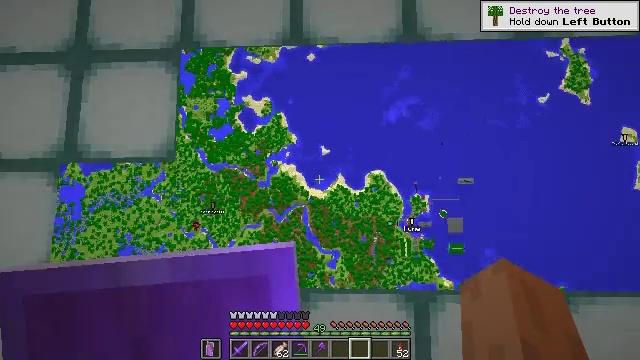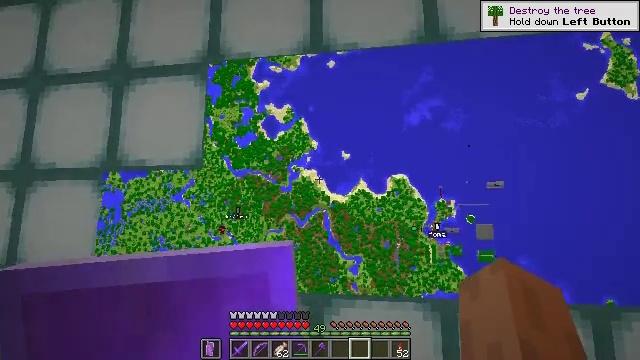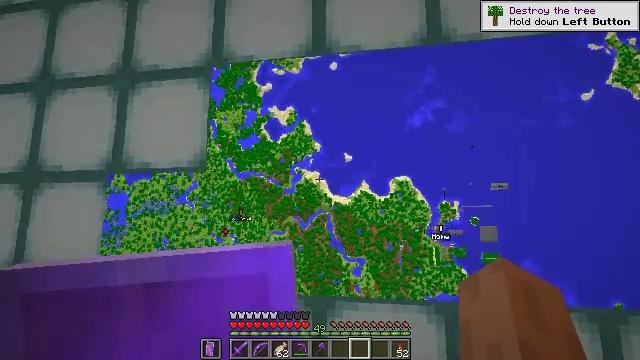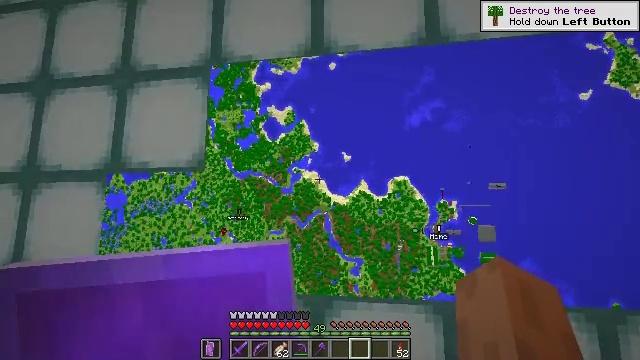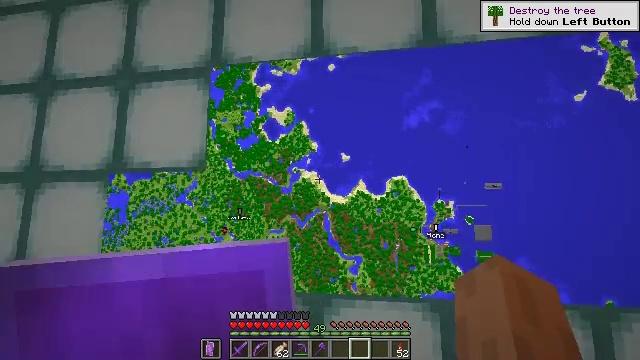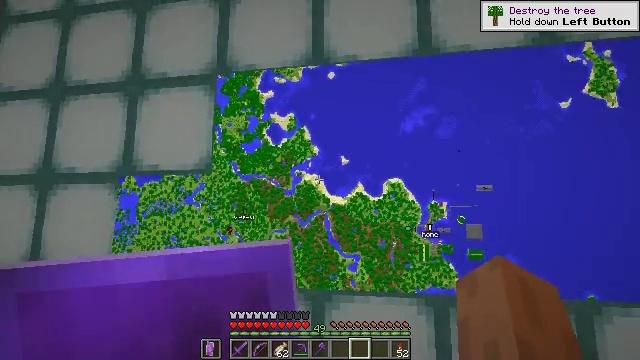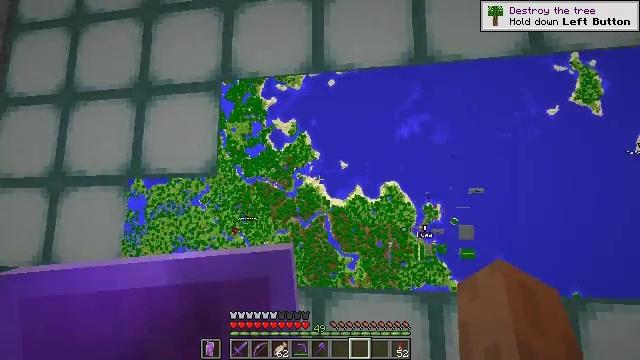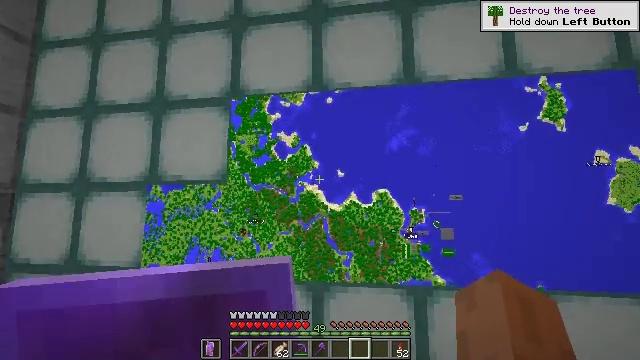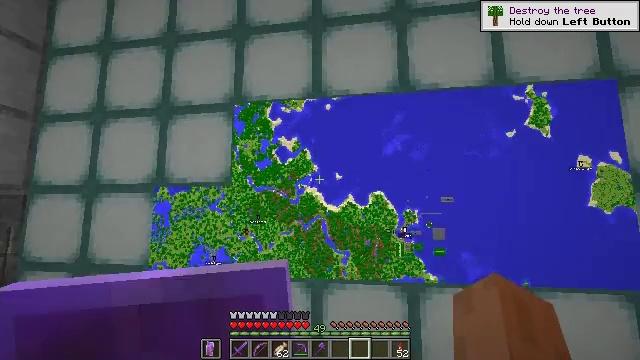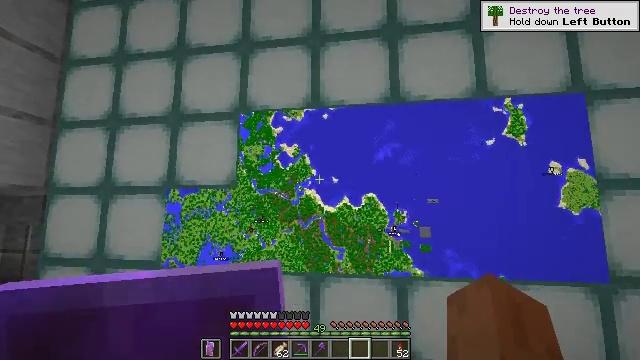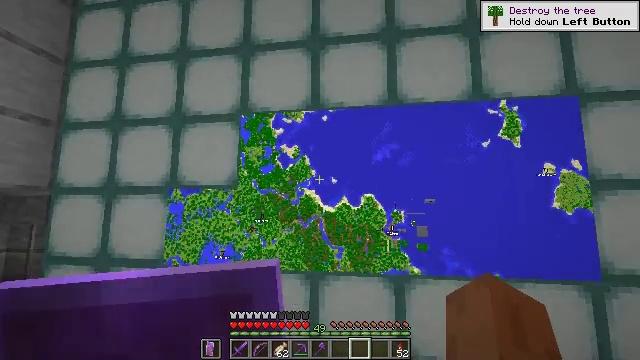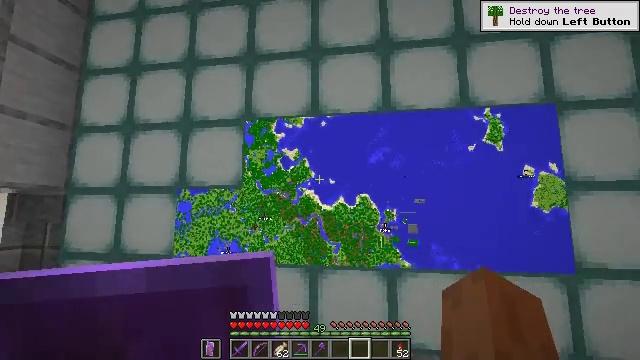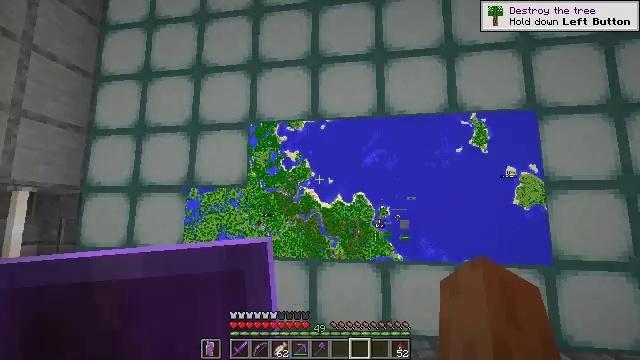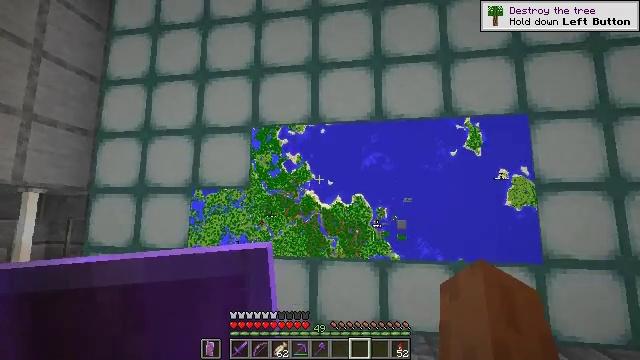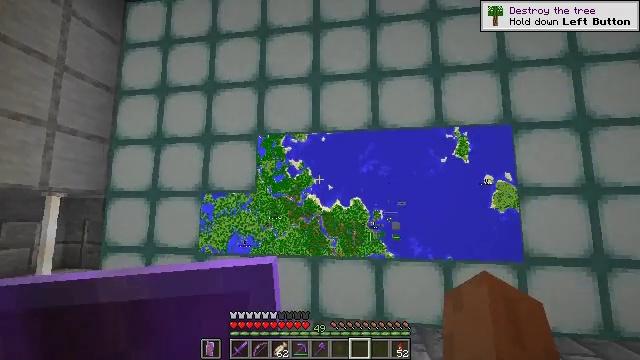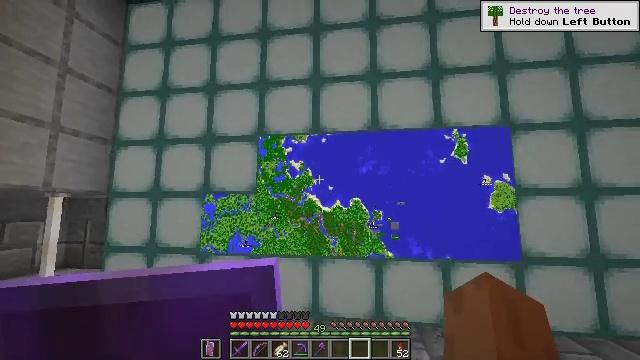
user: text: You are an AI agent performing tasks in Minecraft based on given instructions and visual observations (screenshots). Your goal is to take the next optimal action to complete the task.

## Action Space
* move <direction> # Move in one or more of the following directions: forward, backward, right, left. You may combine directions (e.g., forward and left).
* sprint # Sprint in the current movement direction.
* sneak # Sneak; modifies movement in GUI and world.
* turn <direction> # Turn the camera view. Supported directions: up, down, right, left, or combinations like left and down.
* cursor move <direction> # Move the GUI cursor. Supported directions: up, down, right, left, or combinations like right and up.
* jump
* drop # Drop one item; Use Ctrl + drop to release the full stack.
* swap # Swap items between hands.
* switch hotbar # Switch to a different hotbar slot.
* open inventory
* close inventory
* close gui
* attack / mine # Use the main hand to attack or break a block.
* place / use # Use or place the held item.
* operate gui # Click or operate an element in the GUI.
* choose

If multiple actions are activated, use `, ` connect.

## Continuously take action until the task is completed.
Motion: motion action
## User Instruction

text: Dismantle the sticky piston for reuse.
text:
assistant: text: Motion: turn left and up
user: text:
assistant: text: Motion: no_op
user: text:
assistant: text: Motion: no_op
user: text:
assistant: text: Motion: move back
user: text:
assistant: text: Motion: move back
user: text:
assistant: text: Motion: move back
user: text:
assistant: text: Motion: move back
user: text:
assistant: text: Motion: move back
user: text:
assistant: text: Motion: move back
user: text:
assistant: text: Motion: move back
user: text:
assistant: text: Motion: move back
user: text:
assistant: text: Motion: move back
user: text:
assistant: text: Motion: move back
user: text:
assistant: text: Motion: move back
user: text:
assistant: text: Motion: move back
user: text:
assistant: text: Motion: move back
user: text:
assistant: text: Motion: move back
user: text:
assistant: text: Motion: move back
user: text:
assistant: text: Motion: move back
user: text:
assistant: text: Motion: move back
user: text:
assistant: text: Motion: move back
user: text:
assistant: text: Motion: move back
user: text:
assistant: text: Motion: move back
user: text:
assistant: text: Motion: move back
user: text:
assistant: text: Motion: move back
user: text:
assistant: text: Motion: no_op
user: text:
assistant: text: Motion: no_op
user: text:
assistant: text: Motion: no_op
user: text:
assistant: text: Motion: no_op
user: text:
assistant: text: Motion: no_op